Question: What is the value of the measurement in the image?
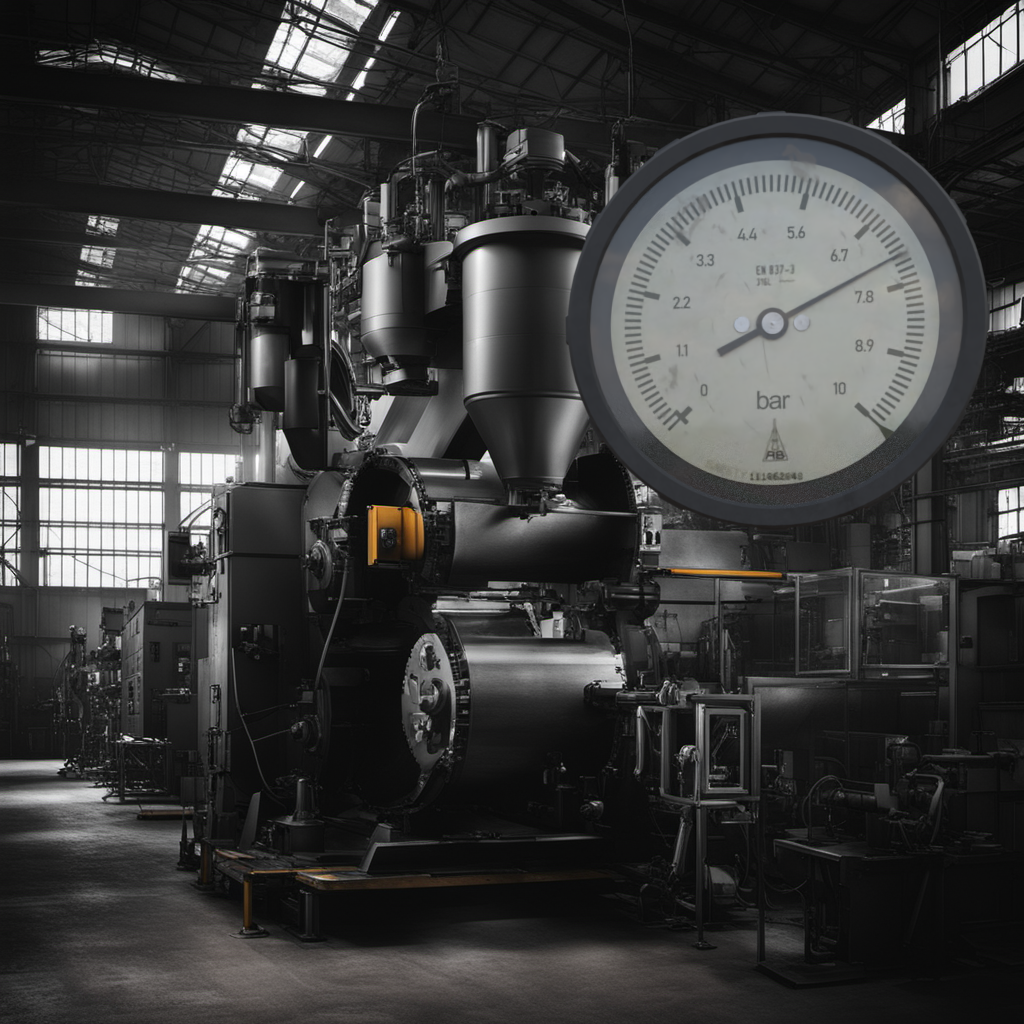
Answer: The result is 7.28
Question: What is the range of this measurement?
Answer: The range is from 0 to 10
Question: What is the minimum and maximum value of the measurement shown in the image?
Answer: The minimum value is 0 and the maximum value is 10